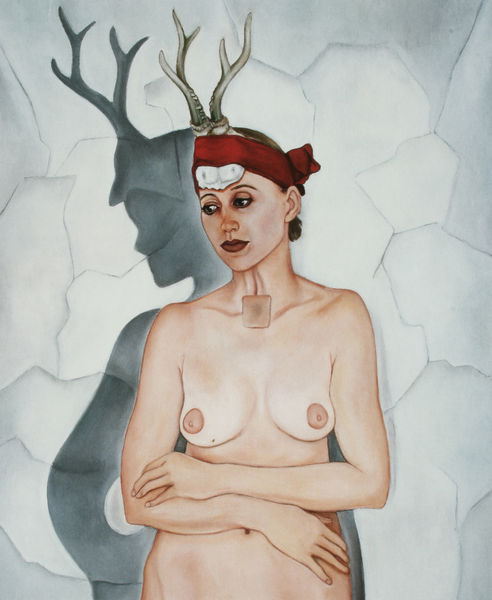
Titel: Die Gehörnte
Künstler: Regina Götz
Institution: Privatsammlung
Schlagwörter: akt, haut, nackt, schatten, weiß, brust, busen, finger, frau, grau, hell, mund, nase, profil, blick, eis, rot, tuch, malerei, schleife, wand, arme, augen, band, steine, stirnband, hände, portrait, porträt, öl, lippen, ohren, schultern, brüste, modern, risse, haarband, nabel, bauch, ellenbogen, lippenstift, o keiffe, hirsch, reh, hörner, geweih, verband, viereck, gehörnt, watte, unterarme, gehörnte, kreuzbein